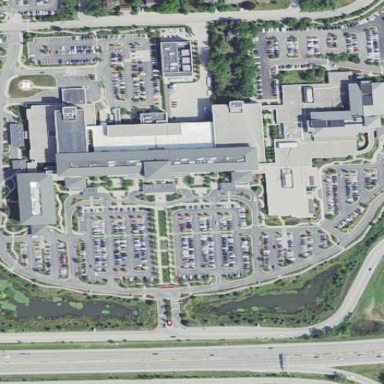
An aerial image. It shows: Hospital providing healthcare services.